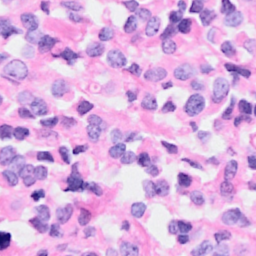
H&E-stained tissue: Breast